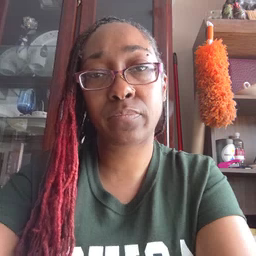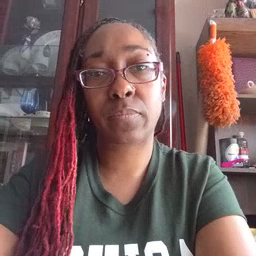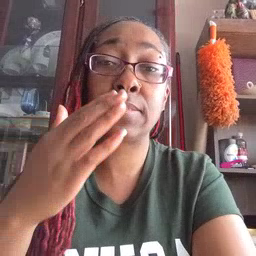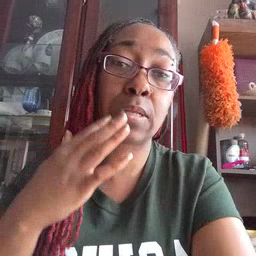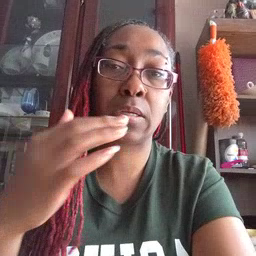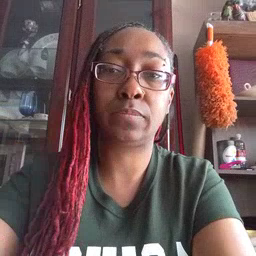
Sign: sad